Field crop: tomato
Growth stage: 1
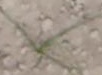
Species: cyperus